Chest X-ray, PA view. Patient: 15 years old, sex M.
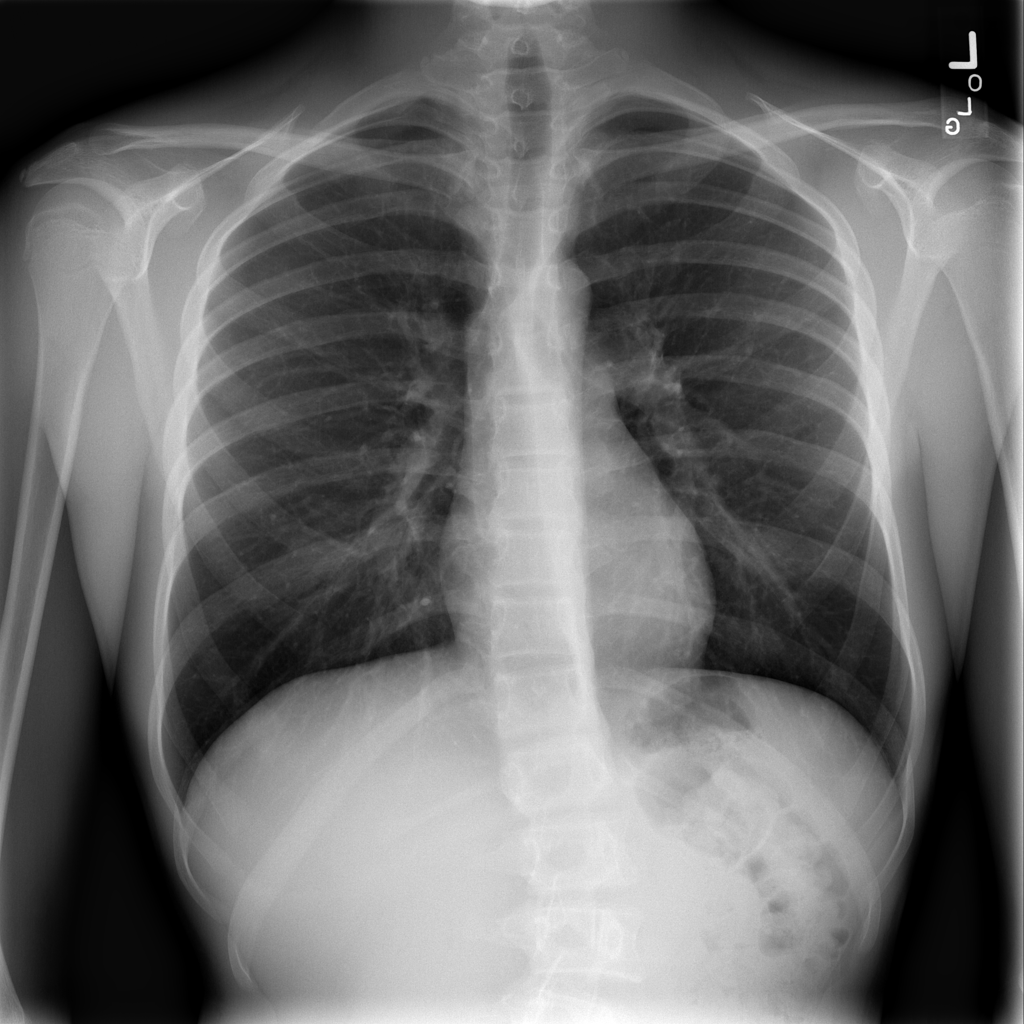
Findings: No Finding